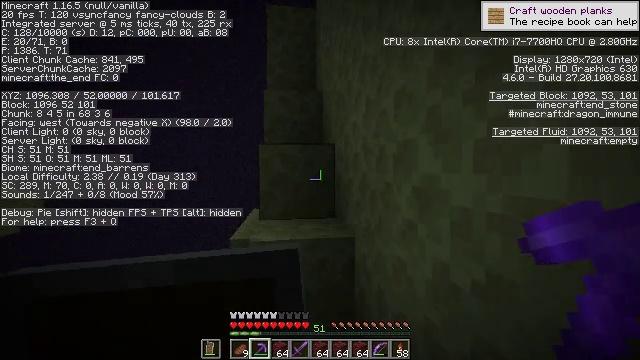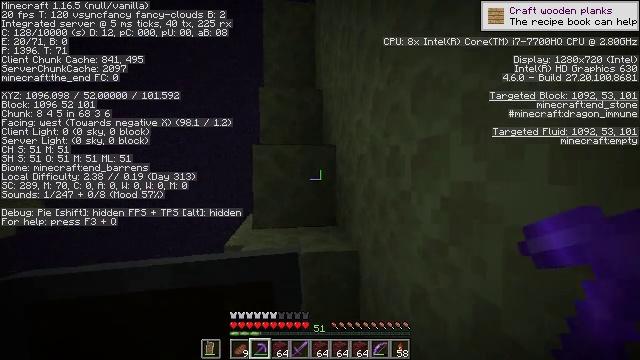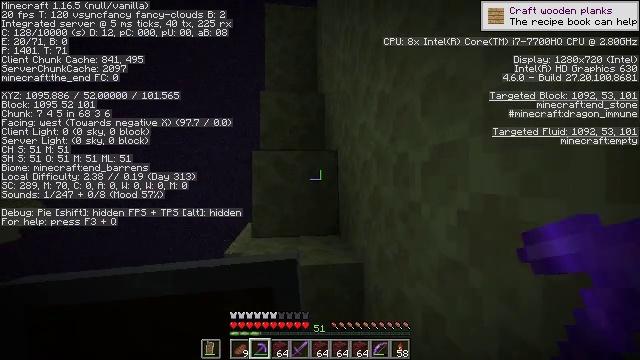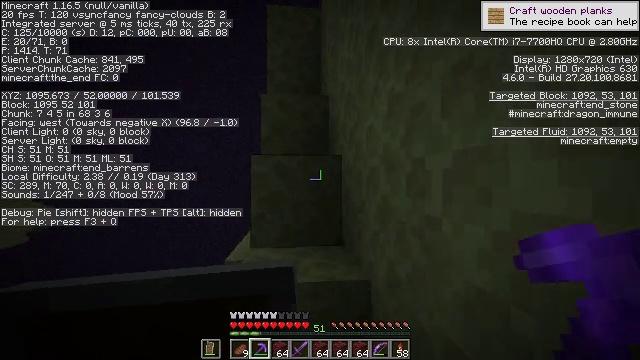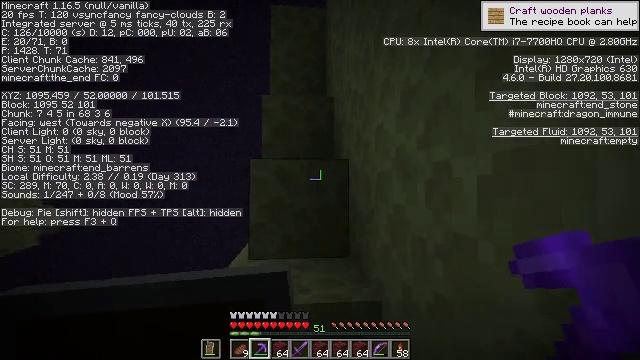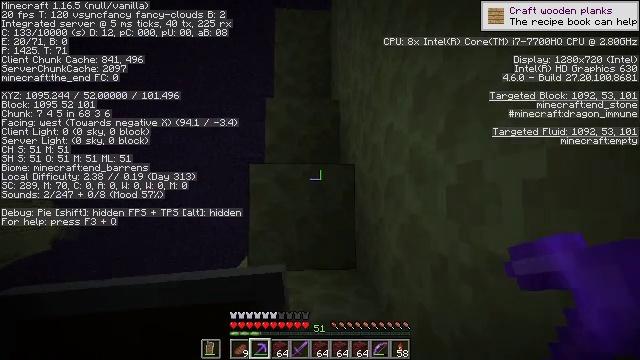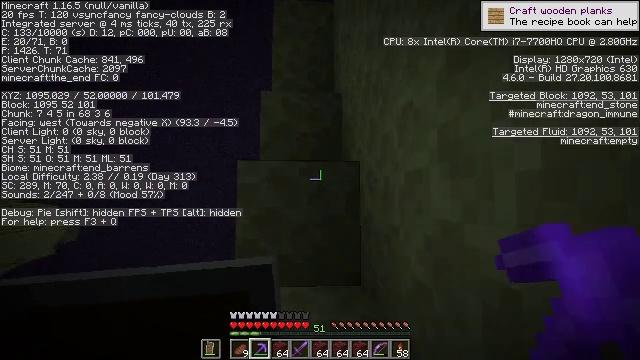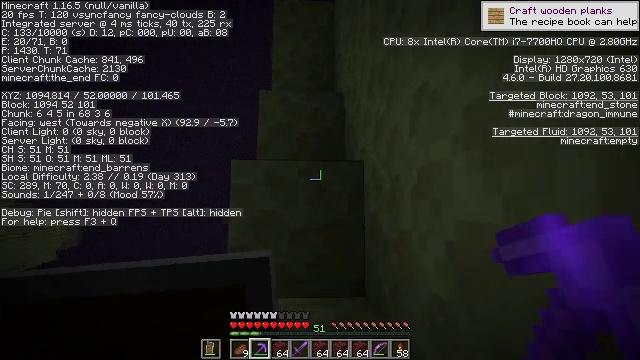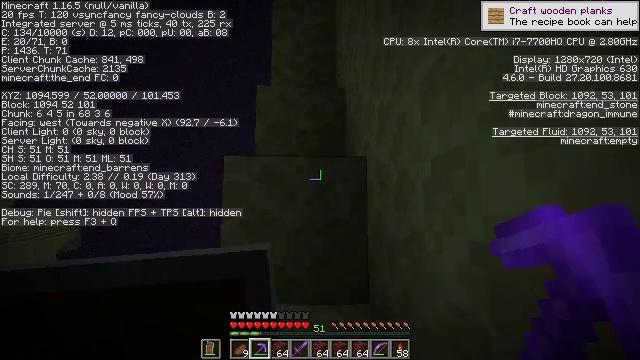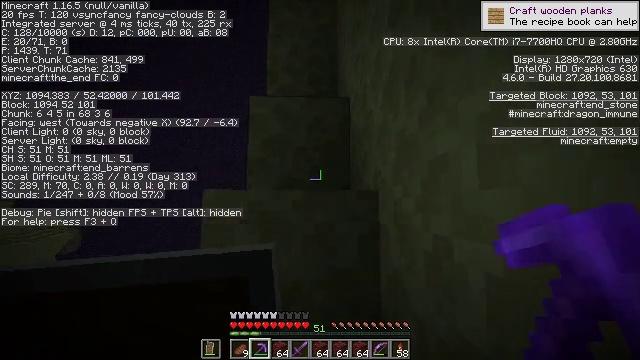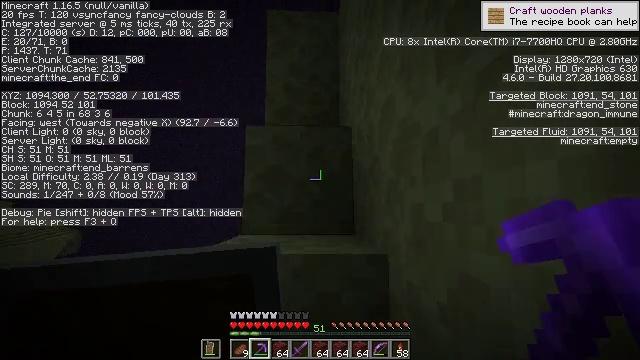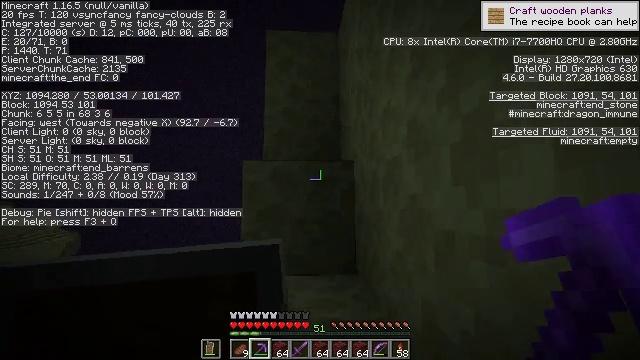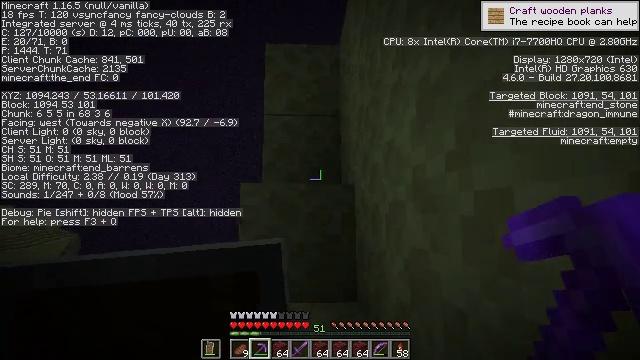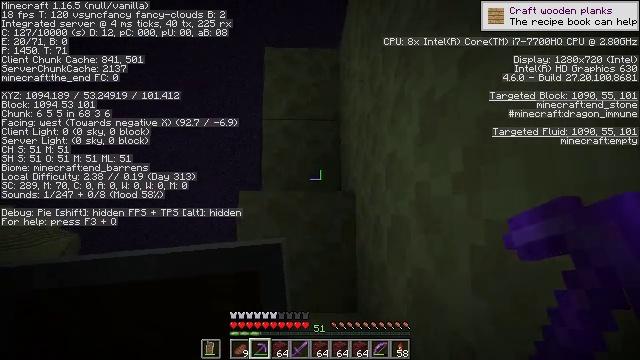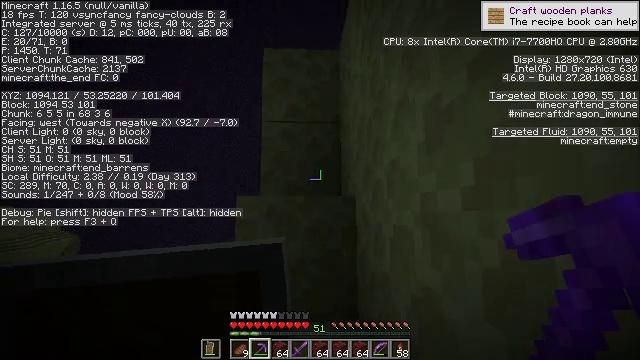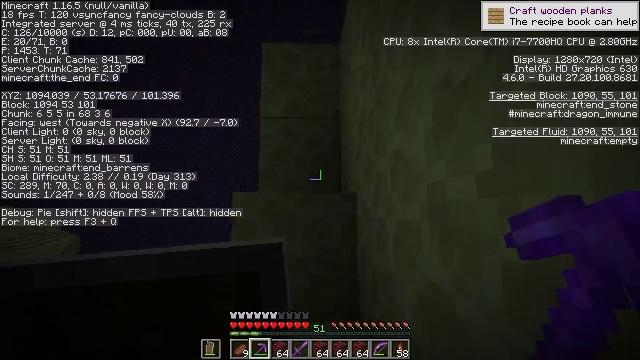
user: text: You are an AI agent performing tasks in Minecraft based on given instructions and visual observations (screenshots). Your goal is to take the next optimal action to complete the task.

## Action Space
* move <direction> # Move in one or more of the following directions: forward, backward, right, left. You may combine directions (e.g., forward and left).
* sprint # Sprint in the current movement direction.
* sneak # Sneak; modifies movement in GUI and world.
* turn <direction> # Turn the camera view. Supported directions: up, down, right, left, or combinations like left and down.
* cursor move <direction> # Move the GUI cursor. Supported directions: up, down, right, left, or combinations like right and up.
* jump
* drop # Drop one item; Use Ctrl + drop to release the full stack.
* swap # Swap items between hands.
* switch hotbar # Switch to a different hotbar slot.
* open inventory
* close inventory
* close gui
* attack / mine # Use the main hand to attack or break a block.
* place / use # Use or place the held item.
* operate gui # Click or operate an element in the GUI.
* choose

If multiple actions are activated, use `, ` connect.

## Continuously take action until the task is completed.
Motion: motion action
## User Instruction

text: Break some end stone blocks.
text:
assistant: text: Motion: move forward
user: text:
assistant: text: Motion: move forward, turn up
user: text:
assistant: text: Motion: move forward, turn up
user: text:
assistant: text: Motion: move forward, turn left and up
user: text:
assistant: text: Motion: move forward, turn left and up
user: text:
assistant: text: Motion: move forward, turn up
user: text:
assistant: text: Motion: move forward, turn up
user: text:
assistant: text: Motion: move forward
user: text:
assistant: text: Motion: move forward, jump
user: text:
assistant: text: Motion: move forward, jump
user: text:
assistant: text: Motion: move forward, jump
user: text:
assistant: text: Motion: move forward, jump
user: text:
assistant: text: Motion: move forward
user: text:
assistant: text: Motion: move forward
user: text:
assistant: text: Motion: move forward
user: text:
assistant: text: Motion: move forward
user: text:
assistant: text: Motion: move forward
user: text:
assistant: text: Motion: move forward, jump
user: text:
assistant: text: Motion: move forward, jump
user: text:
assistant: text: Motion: move forward, jump
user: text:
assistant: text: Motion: move forward, jump
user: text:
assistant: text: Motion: move forward, jump
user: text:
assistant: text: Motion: move forward
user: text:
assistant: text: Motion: move forward
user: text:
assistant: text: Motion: move forward
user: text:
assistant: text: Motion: move forward
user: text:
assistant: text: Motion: move forward
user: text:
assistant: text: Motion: move forward
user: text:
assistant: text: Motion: move forward, jump
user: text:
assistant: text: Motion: move forward, jump